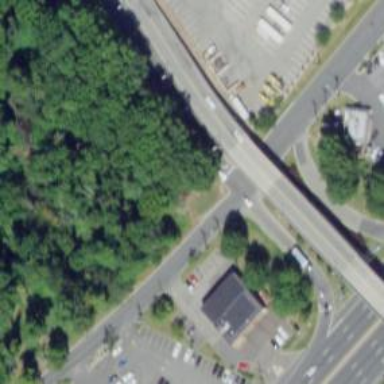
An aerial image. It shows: Trunk link highway.